Question: I use this code to generate gagawa chart:
'''
private Img createChart(LatencyHistogram current, LatencyHistogram baseLine) {
Img image = null;
final CategoryDataset dataset = fillDataSet(current, baseLine);
final JFreeChart chart = ChartFactory.createBarChart(
"Latecny histogram", // chart title
"Type", // domain axis label
"Value", // range axis label
dataset, // data
PlotOrientation.VERTICAL, // orientation
true, // include legend
true, // tooltips
false // urls
);
chart.setBackgroundPaint(java.awt.Color.white);
// save it to an image
try {
final ChartRenderingInfo info = new ChartRenderingInfo(new StandardEntityCollection());
String latency_graph = Constants.LATENCY_GRAPH_NAME;
final String pathname = Constants.HTML_PAGES_PATH + "images/"+latency_graph;
final File file1 = new File(pathname);
ChartUtilities.saveChartAsPNG(file1, chart, 2200, 1000, info);
image = new Img("latency", "../images/"+latency_graph).setWidth("1300");
return image;
} catch (IOException e) {
e.printStackTrace();
}
return image;
}
'''
and I get this graph:

how can I enlarge the text (x- axis, y-axis, legend and title) ?
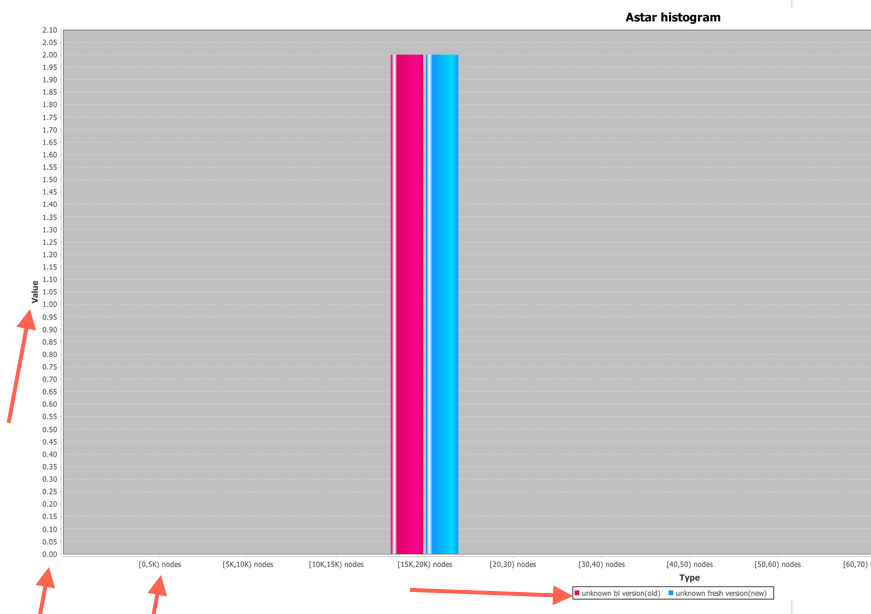
Answer: It appears that the JFreeChart <URL> class contains a Font object. It's sad to see the developers not enabling the modification of the font by default, but anyway here's how I solved this...
'''
class CustomChartFactory extends ChartFactory{
public static JFreeChart createCustomBarChart(String title,
String categoryAxisLabel, String valueAxisLabel,
CategoryDataset dataset, PlotOrientation orientation,
boolean legend, boolean tooltips, boolean urls, Font font) {
ParamChecks.nullNotPermitted(orientation, "orientation");
CategoryAxis categoryAxis = new CategoryAxis(categoryAxisLabel);
ValueAxis valueAxis = new NumberAxis(valueAxisLabel);
BarRenderer renderer = new BarRenderer();
if (orientation == PlotOrientation.HORIZONTAL) {
ItemLabelPosition position1 = new ItemLabelPosition(
ItemLabelAnchor.OUTSIDE3, TextAnchor.CENTER_LEFT);
renderer.setBasePositiveItemLabelPosition(position1);
ItemLabelPosition position2 = new ItemLabelPosition(
ItemLabelAnchor.OUTSIDE9, TextAnchor.CENTER_RIGHT);
renderer.setBaseNegativeItemLabelPosition(position2);
} else if (orientation == PlotOrientation.VERTICAL) {
ItemLabelPosition position1 = new ItemLabelPosition(
ItemLabelAnchor.OUTSIDE12, TextAnchor.BOTTOM_CENTER);
renderer.setBasePositiveItemLabelPosition(position1);
ItemLabelPosition position2 = new ItemLabelPosition(
ItemLabelAnchor.OUTSIDE6, TextAnchor.TOP_CENTER);
renderer.setBaseNegativeItemLabelPosition(position2);
}
if (tooltips) {
renderer.setBaseToolTipGenerator(
new StandardCategoryToolTipGenerator());
}
if (urls) {
renderer.setBaseItemURLGenerator(
new StandardCategoryURLGenerator());
}
CategoryPlot plot = new CategoryPlot(dataset, categoryAxis, valueAxis,
renderer);
plot.setOrientation(orientation);
JFreeChart chart = new JFreeChart(title, font,
plot, legend);
currentTheme.apply(chart);
return chart;
}
}
'''
This is literally ripping their entire source code, found <URL>, and replacing the default font object with the given font object from the constructor.
For your code, replacing
'''
final JFreeChart chart = ChartFactory.createBarChart(
"Latecny histogram", // chart title
"Type", // domain axis label
"Value", // range axis label
dataset, // data
PlotOrientation.VERTICAL, // orientation
true, // include legend
true, // tooltips
false // urls
);
'''
with:
'''
Font customFont = new Font("SansSerif", Font.BOLD, 25);
final JFreeChart chart = CustomChartFactory.createBarChart(
"Latecny histogram", // chart title
"Type", // domain axis label
"Value", // range axis label
dataset, // data
PlotOrientation.VERTICAL, // orientation
true, // include legend
true, // tooltips
false, // urls
customFont //font
);
'''
Should do the trick, assuming you have specified (customFont).
For reference, the default font is
'''
Static Final Font DEFAULT_TITLE_FONT = new Font("SansSerif", Font.BOLD, 18);
'''
This way, the entire chart uses the same font by essentially replacing the default font. SAHIL.R2050's answer is also valid, though it does require that each individual section of the chart have their fonts set.
My answer is good for setting a new default font for all custom charts to use, whereas SAHIIL.R2050's answer is more in line with proper usage of the package.
SAHIL.R2050's answer also allows you to specify the sizes of each section rather than all of them at once.
To sum up the ChartFactory / CustomChartFactory, all it really does is create a ChartTheme then apply it to the chart using it's apply() method.
Hope this helped. :)